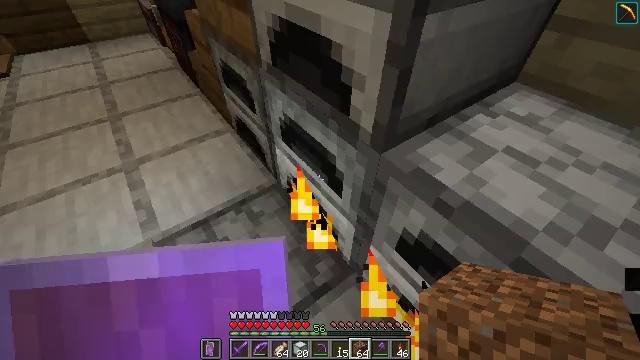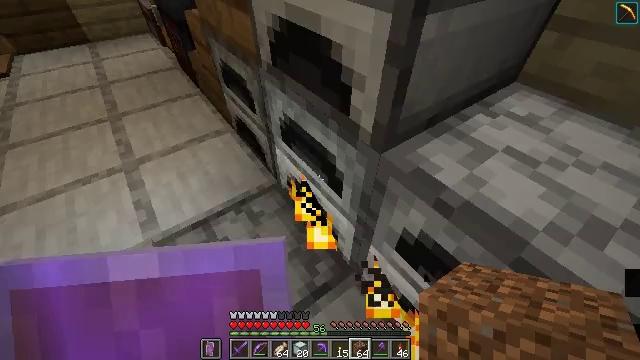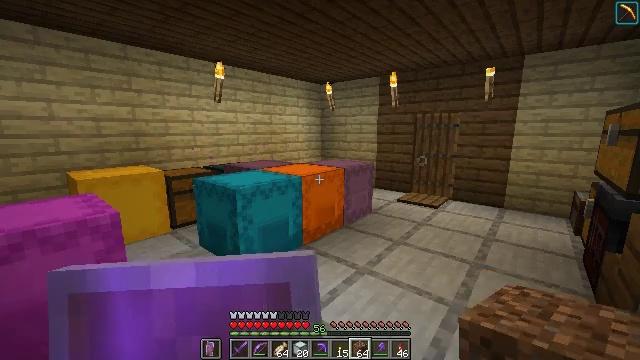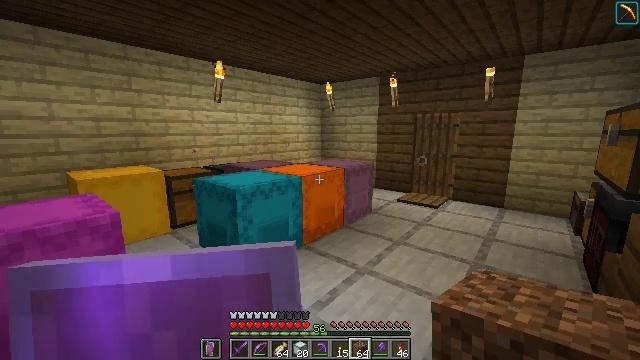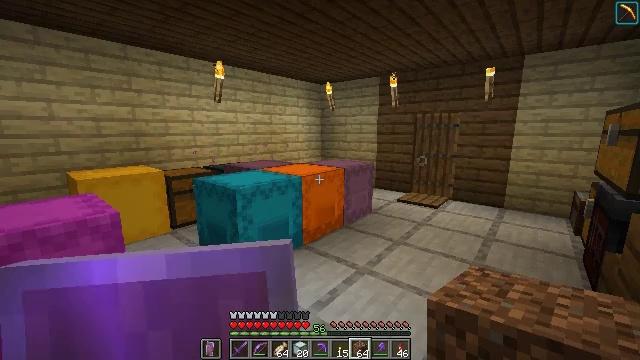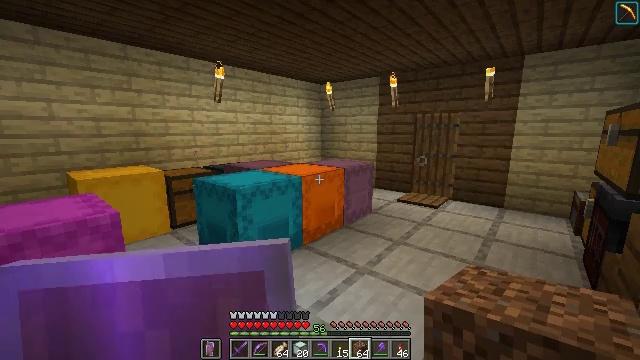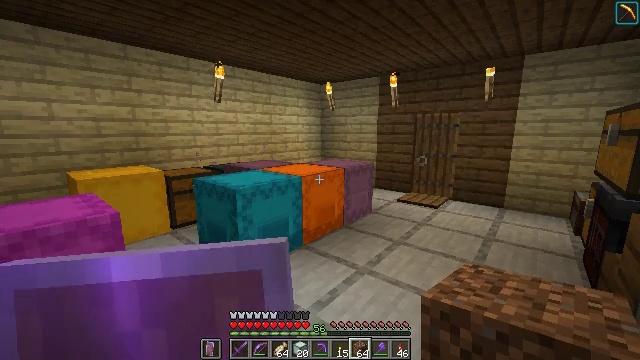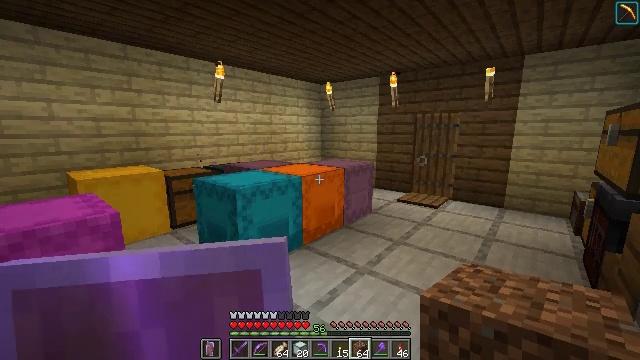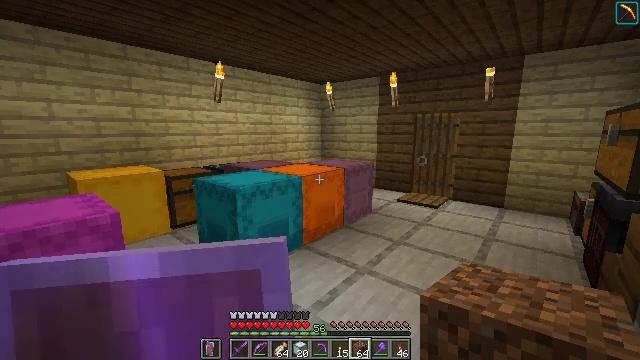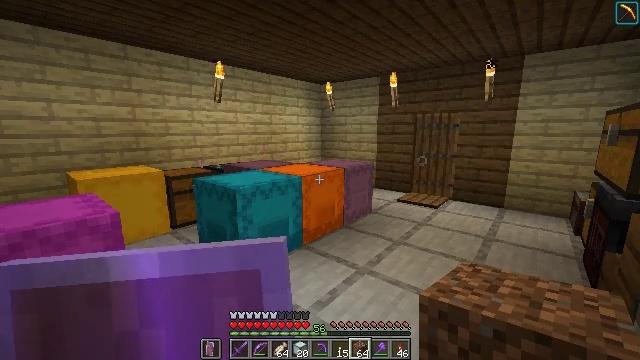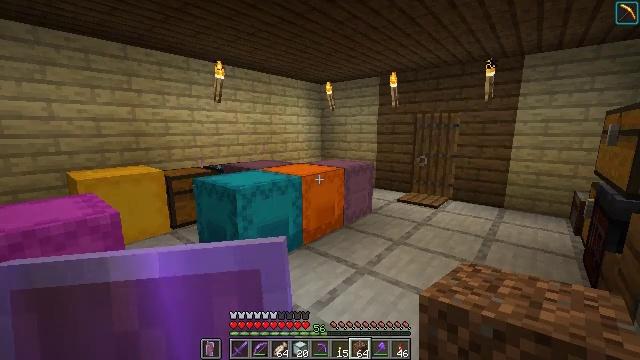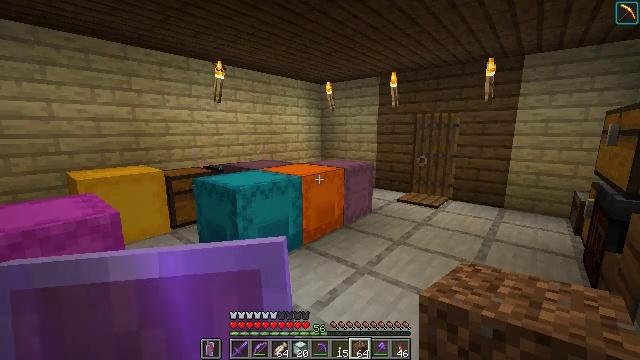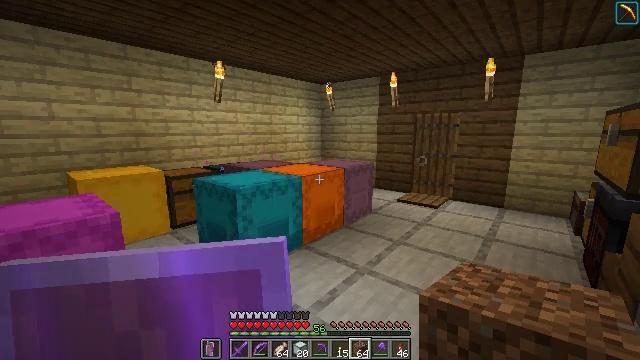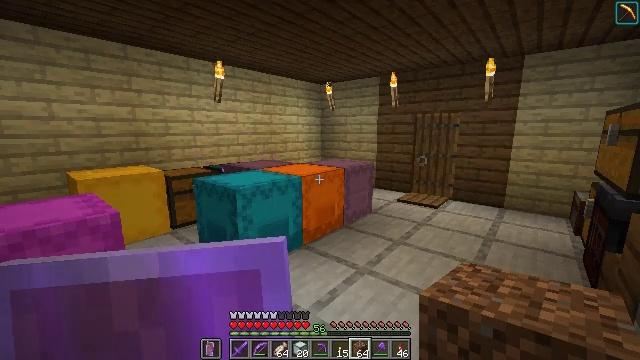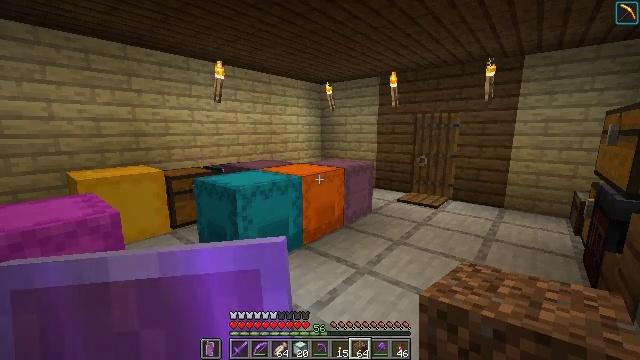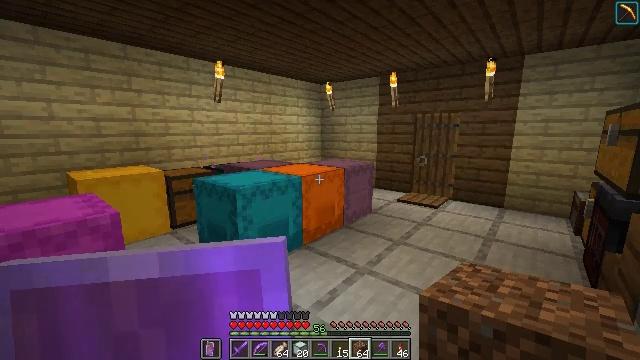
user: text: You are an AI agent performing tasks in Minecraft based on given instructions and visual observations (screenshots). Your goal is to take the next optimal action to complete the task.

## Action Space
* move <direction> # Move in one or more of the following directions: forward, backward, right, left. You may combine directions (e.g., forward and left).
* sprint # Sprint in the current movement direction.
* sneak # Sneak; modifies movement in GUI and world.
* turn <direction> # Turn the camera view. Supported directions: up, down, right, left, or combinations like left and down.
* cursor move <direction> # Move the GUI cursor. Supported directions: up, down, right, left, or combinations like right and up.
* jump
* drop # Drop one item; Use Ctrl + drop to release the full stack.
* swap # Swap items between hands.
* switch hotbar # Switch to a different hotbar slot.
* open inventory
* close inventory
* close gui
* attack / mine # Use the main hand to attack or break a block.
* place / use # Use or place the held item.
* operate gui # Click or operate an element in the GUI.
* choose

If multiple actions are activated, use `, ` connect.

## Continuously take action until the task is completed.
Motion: motion action
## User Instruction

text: Produce green dye by cooking cactus.
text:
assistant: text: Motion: no_op
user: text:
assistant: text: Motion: turn left and up
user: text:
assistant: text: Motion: no_op
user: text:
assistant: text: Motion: no_op
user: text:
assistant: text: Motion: no_op
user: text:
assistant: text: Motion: no_op
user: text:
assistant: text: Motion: no_op
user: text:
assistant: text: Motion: no_op
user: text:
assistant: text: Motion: no_op
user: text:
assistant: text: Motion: no_op
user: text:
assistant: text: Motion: no_op
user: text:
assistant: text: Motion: no_op
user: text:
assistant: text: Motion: no_op
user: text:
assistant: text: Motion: no_op
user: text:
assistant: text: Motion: no_op
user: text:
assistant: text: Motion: no_op
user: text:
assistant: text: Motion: no_op
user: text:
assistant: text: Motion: no_op
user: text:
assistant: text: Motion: no_op
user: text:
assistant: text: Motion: no_op
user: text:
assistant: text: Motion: no_op
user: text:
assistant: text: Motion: no_op
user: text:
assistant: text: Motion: no_op
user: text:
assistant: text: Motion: no_op
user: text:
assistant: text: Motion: no_op
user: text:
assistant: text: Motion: no_op
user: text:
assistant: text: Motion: no_op
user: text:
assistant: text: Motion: no_op
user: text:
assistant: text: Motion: no_op
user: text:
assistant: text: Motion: no_op